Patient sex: M
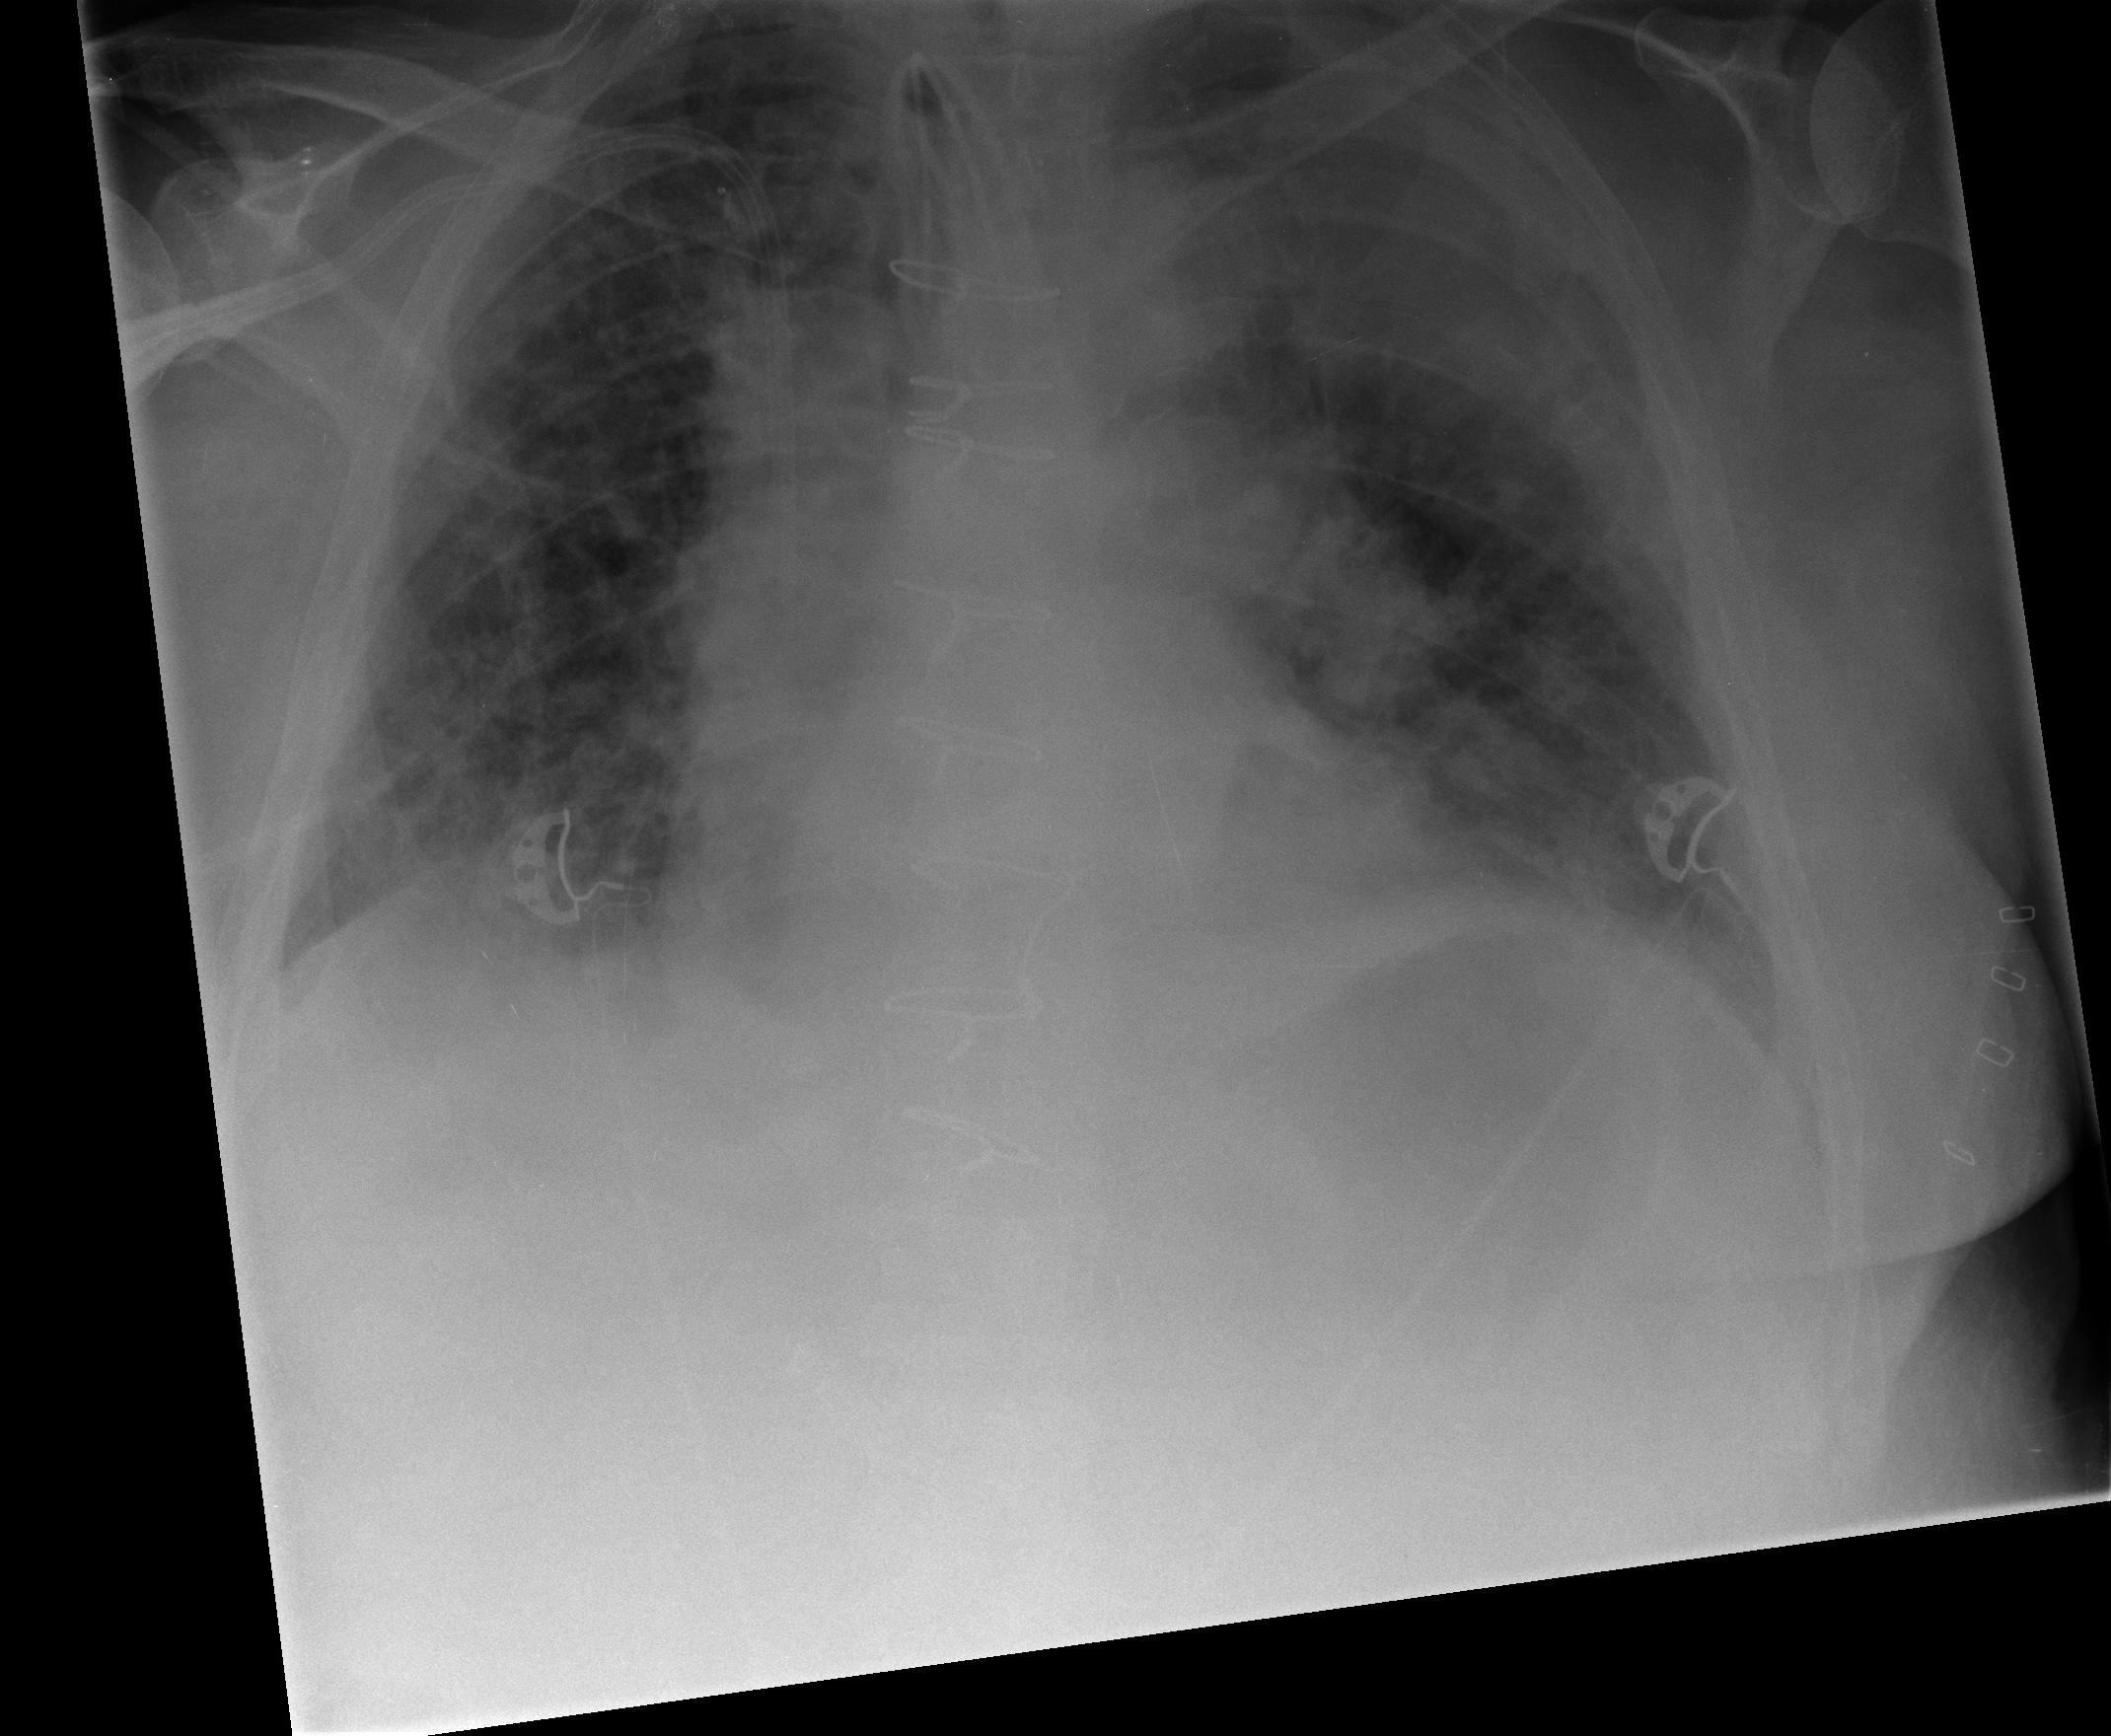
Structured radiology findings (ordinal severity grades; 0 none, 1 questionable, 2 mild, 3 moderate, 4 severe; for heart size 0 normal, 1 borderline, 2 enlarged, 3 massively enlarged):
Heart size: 0
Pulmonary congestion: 3
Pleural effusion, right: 2
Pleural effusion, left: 2
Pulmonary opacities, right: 3
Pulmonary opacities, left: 3
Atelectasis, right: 2
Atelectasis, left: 2